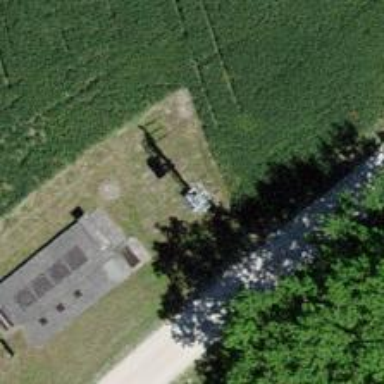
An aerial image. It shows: Distribution transformer on power pole.